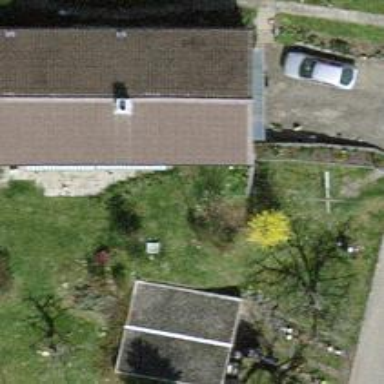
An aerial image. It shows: Detached building.